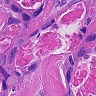
Metastatic tissue present: yes